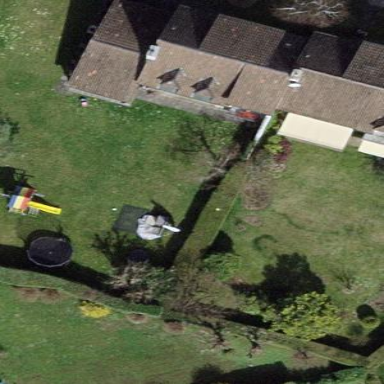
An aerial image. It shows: Garden surrounded by fence.